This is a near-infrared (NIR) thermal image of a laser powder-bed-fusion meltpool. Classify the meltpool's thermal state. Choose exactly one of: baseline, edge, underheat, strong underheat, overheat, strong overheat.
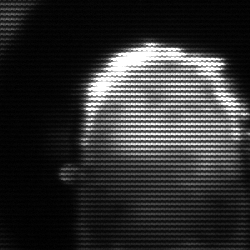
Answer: baseline